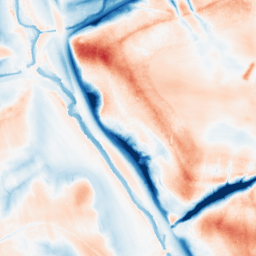
Category: trend_removal
Decomposition family: local_polynomial
Decomposition parameters: window_size: 51
degree: 2
Upsampling method: lanczos
Upsampling parameters: scale: 8
Upsampling scale: 8